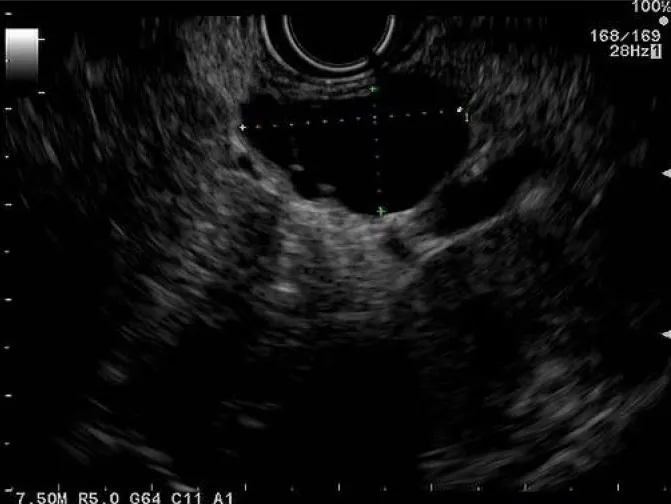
Endoscopic ultrasound image of a 2.3 x 1.3 cm anechoic lesion adjacent to the pancreatic tail.
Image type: radiology (ultrasound)